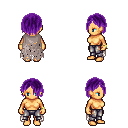
a pixel art fantasy rpg character, female body template, human, tanned skin, gray tattered cape, metal pants, purple bangs hairstyle, bracelets, four views (front, back, left, right), 2x2 character sprite sheet, small pixel art, hard edges, no anti-aliasing